Field crop: maize
Growth stage: 1
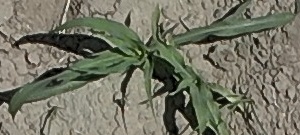
Species: sorghum